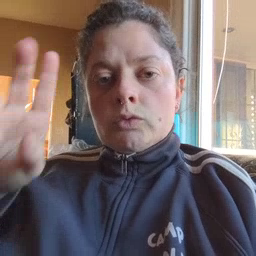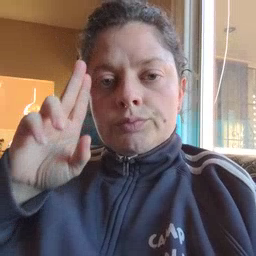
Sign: uncle